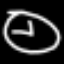
Label: clock